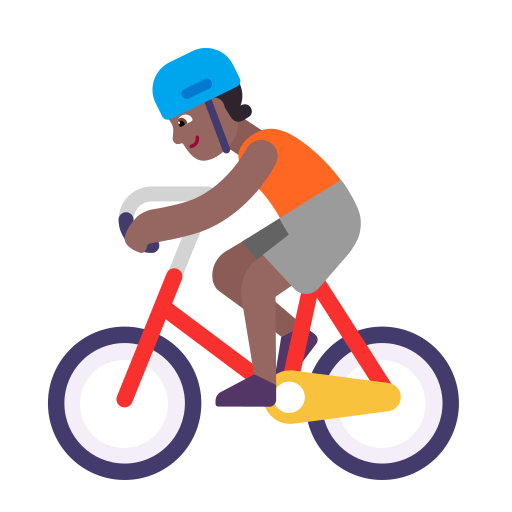
person biking flat  dark